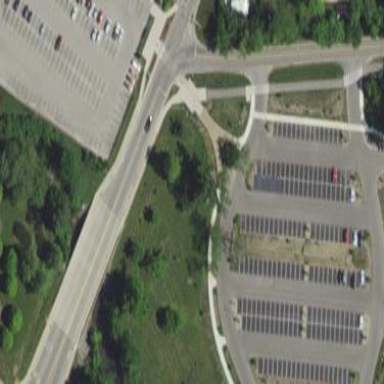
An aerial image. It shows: Pedestrian road.